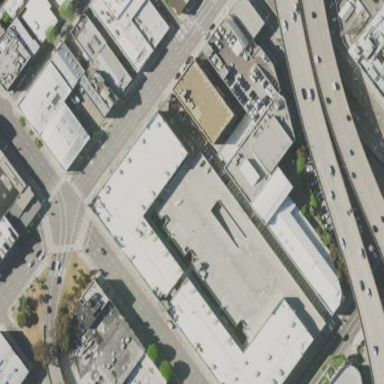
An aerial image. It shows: Mall building.